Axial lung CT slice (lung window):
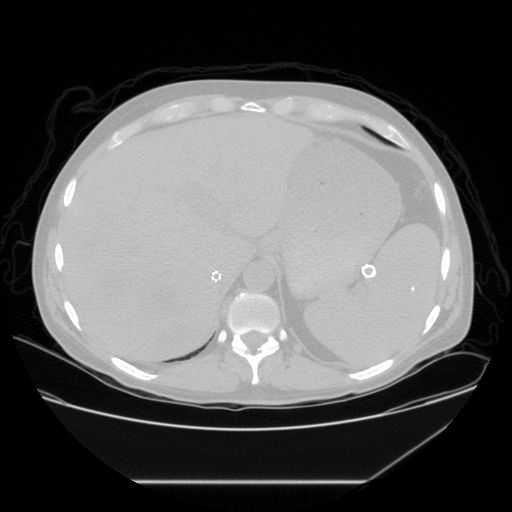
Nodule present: no